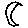
Label: moon